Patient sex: M
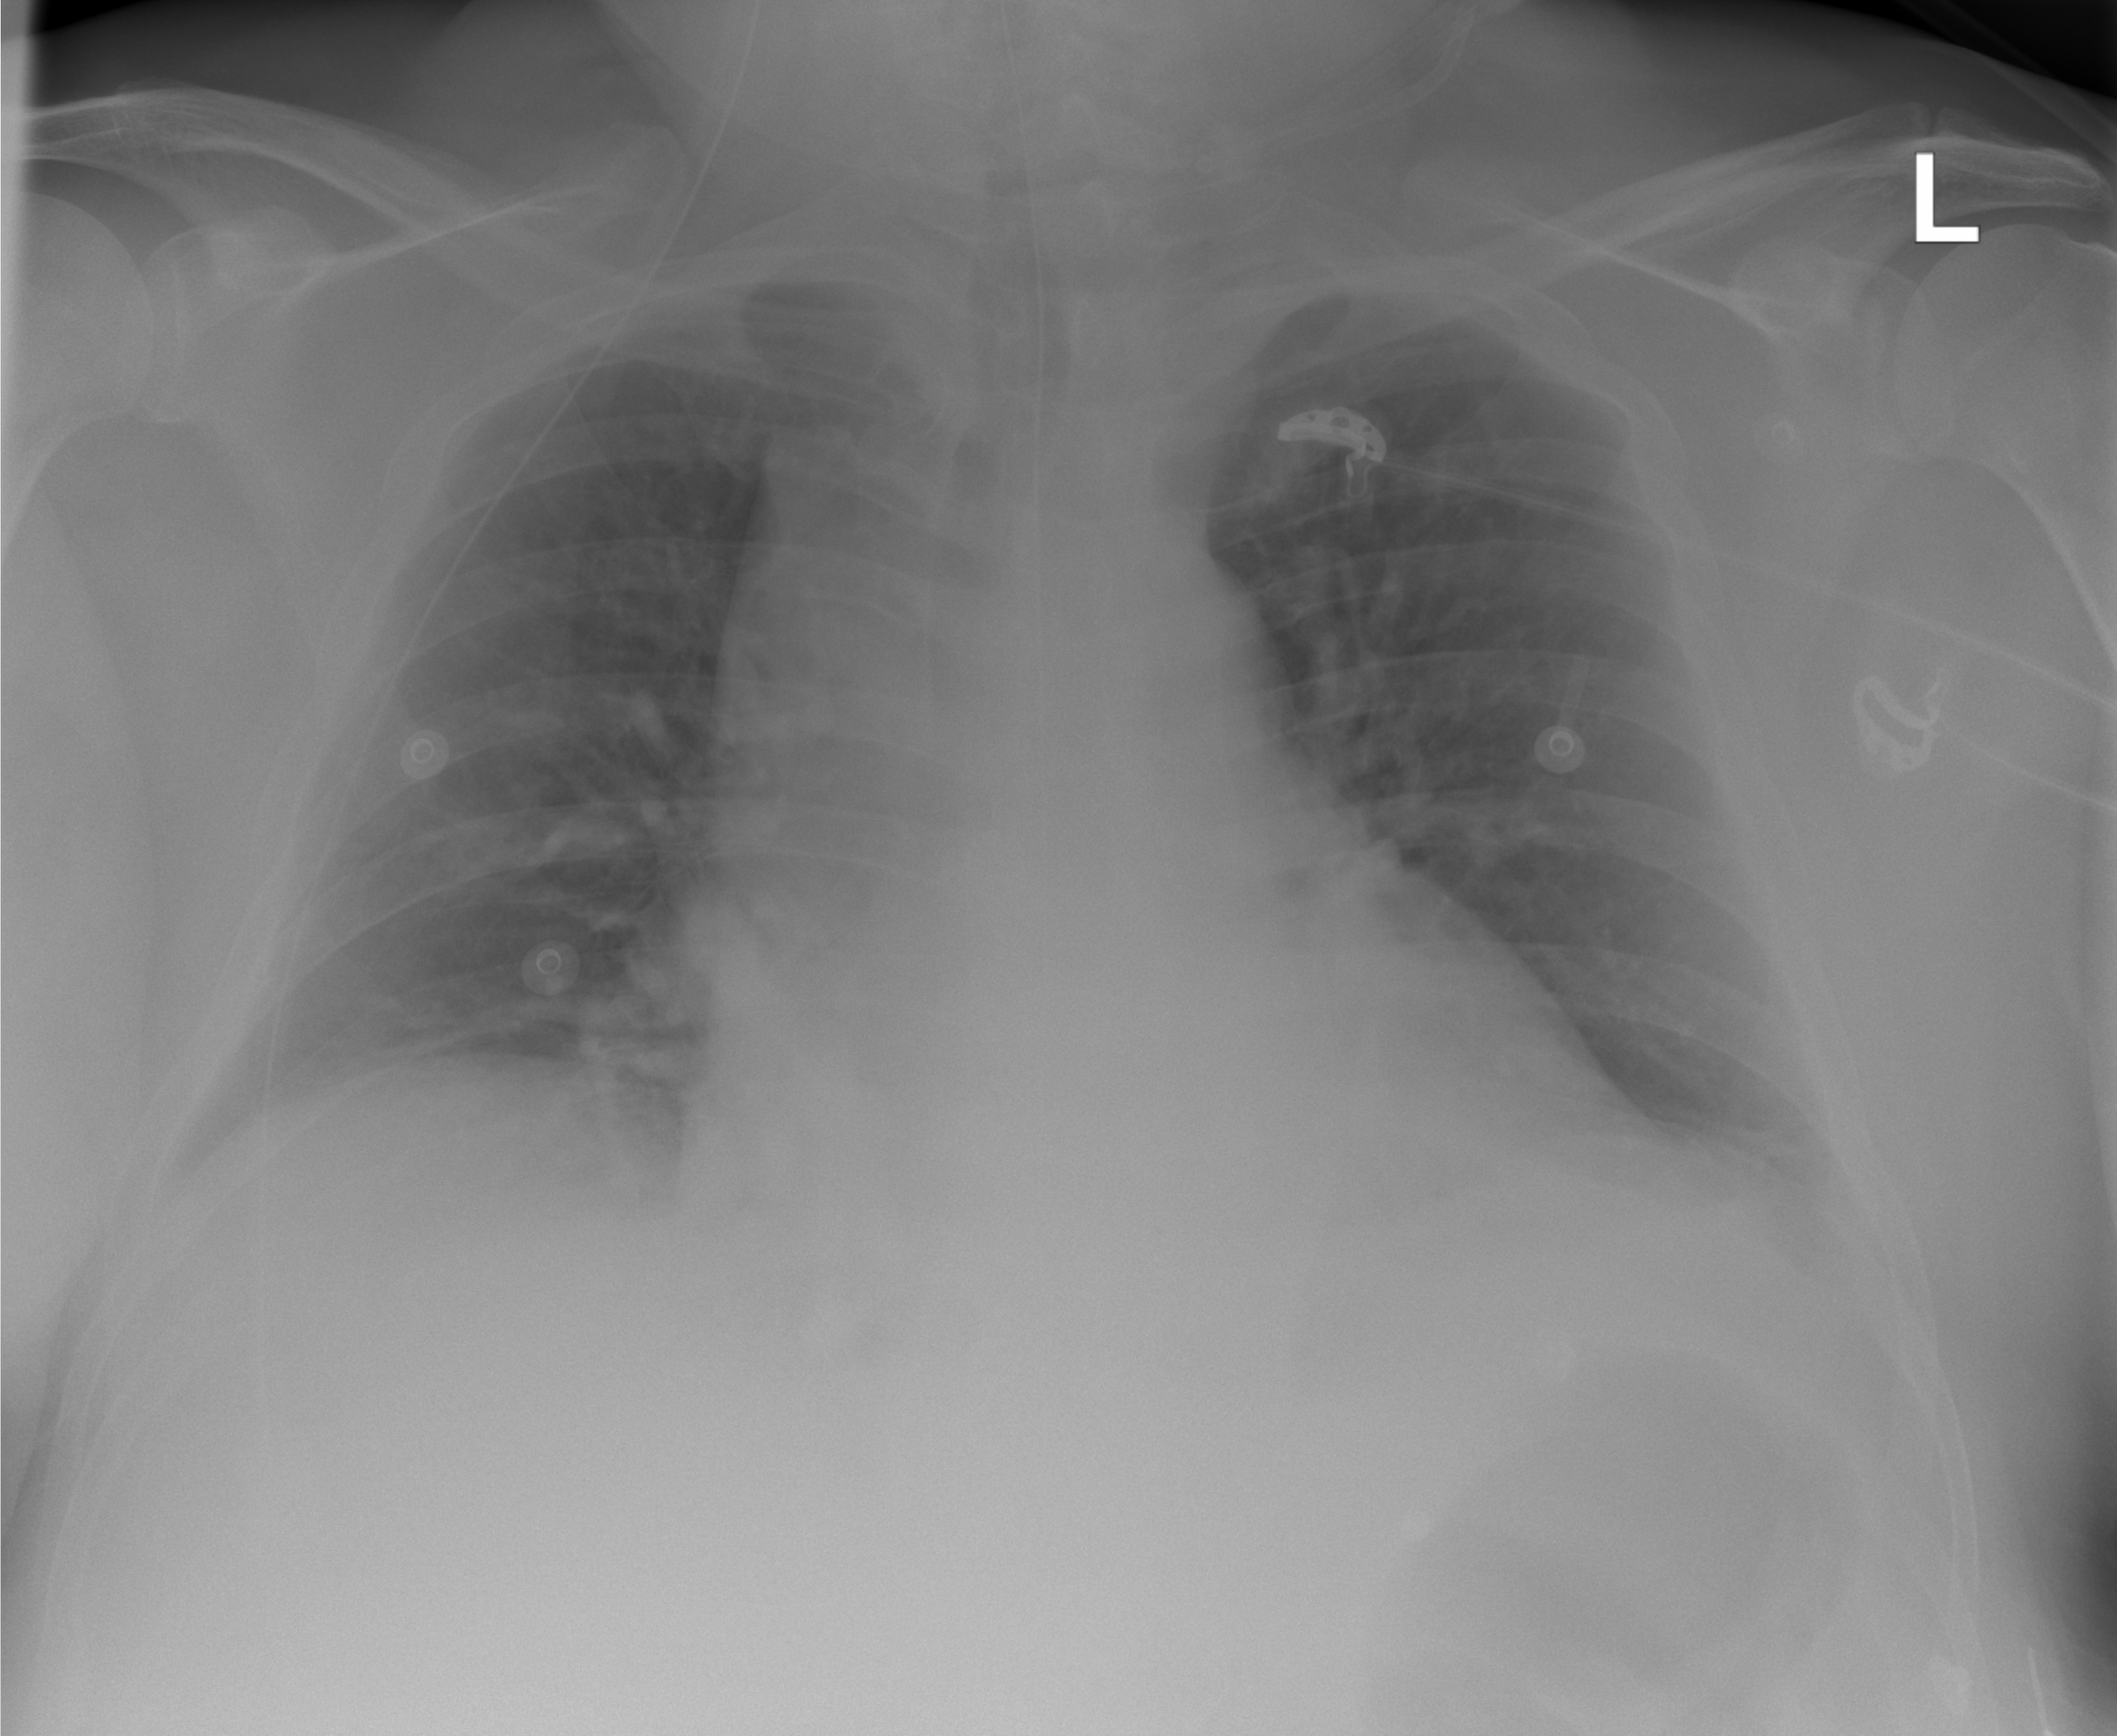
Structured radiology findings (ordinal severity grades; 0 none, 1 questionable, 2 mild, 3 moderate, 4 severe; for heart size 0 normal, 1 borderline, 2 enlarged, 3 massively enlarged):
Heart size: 2
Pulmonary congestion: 0
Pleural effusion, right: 2
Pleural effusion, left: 0
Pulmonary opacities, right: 0
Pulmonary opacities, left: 0
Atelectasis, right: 2
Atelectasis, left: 0